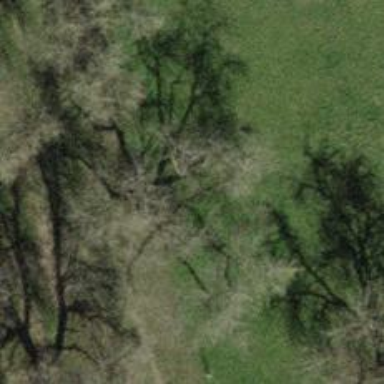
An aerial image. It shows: Beautiful tree in nature.